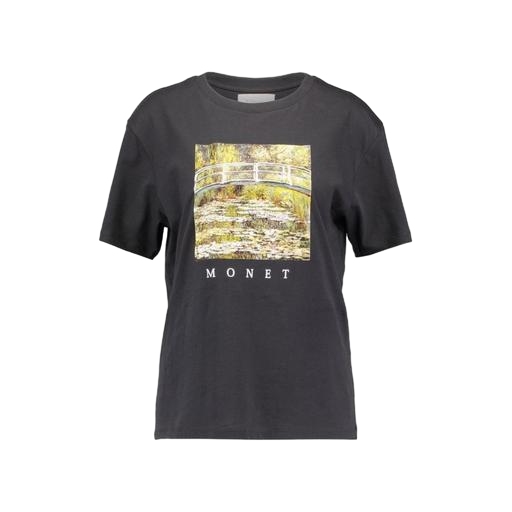
black iris graphic t-shirt only macy, graphic tee, graphic tee shirt, white background